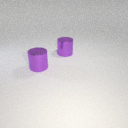
large purple metal cylinder in front of large purple metal cylinder